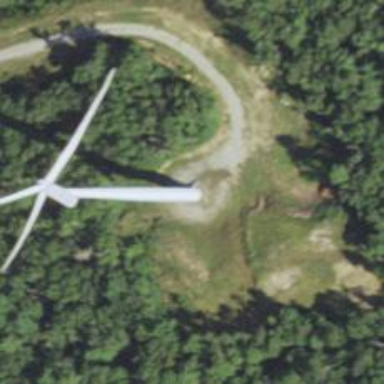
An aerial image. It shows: Wind power generator with wind turbines.